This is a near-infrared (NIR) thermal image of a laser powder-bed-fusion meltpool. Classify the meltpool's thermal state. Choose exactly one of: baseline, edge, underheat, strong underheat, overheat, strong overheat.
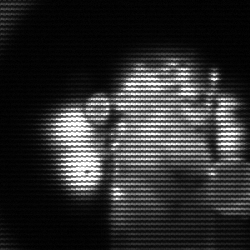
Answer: strong underheat